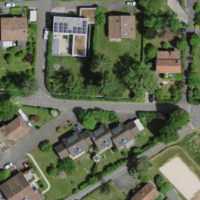
EUNIS habitat code: 54
Species observed at this site:
Corylus avellana
Betula pendula